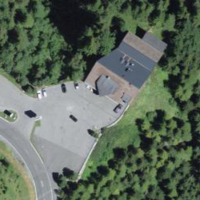
EUNIS habitat code: 24
Species observed at this site:
Sedum album